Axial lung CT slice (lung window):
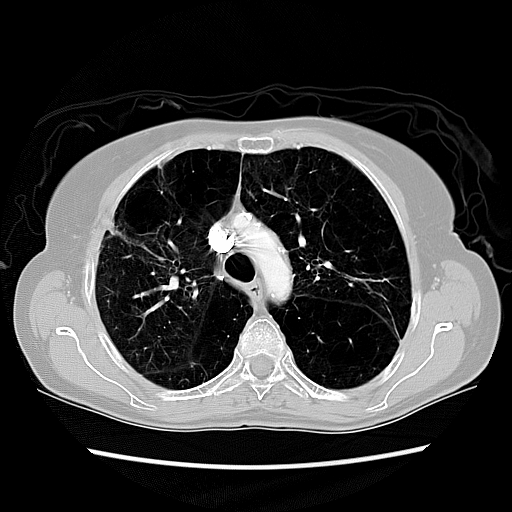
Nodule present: no